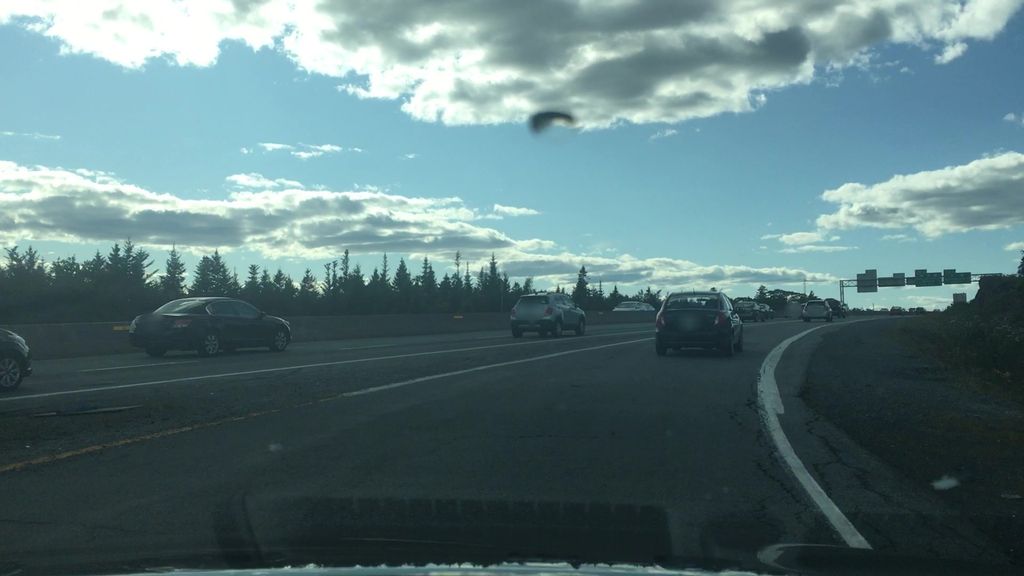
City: halifax